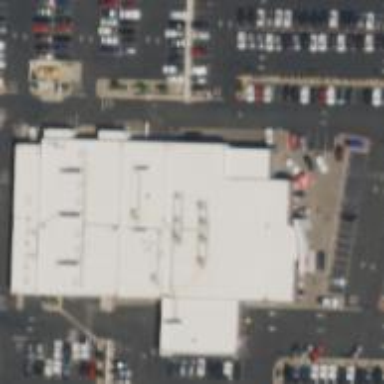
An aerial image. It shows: Commercial building housing car shop.